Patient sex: M
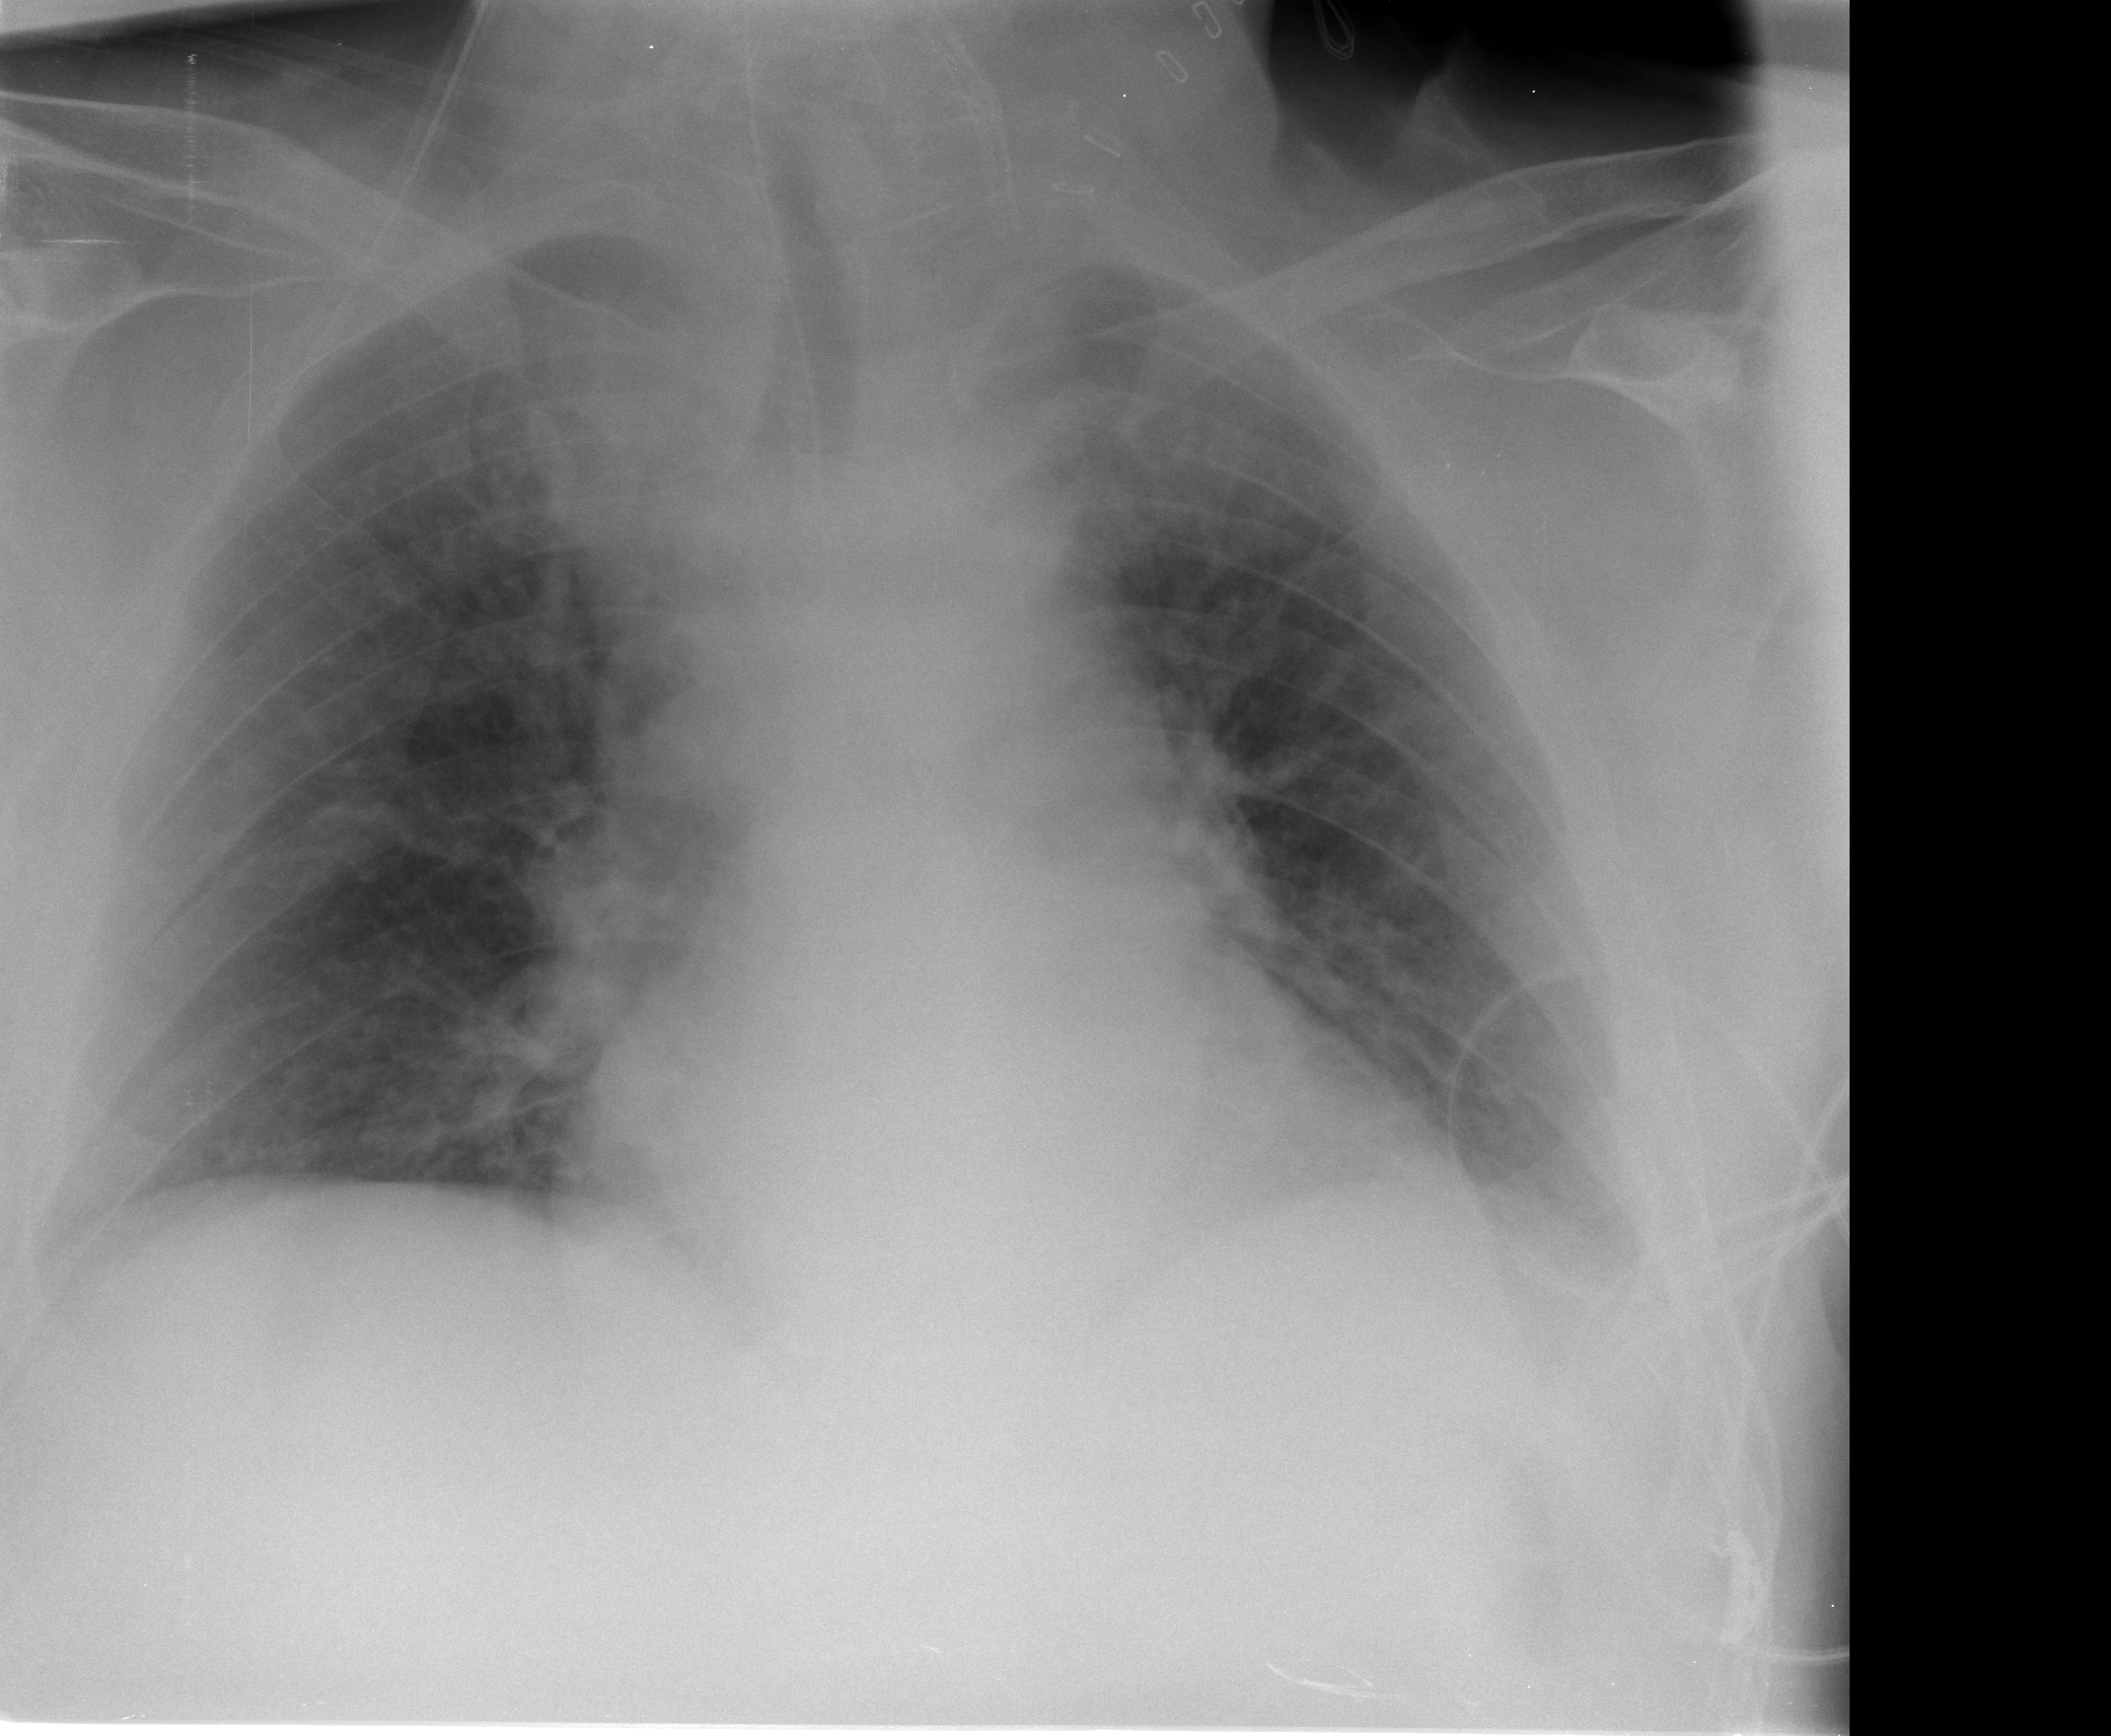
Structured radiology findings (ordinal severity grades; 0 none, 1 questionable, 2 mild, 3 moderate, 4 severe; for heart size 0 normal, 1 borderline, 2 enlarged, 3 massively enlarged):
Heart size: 0
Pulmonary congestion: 2
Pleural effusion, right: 0
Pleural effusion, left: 0
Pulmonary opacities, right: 0
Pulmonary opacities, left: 0
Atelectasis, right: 0
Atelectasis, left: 0